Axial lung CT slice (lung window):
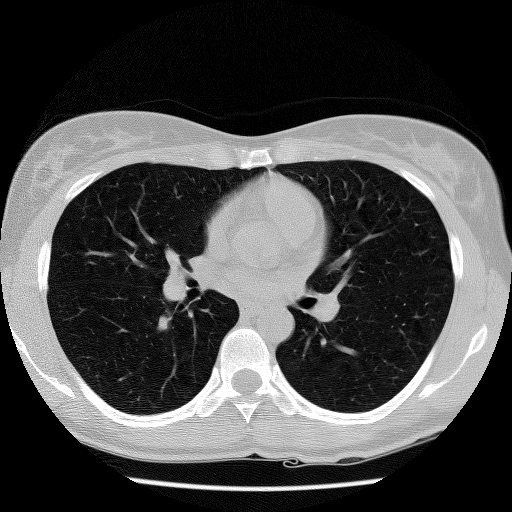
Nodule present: no